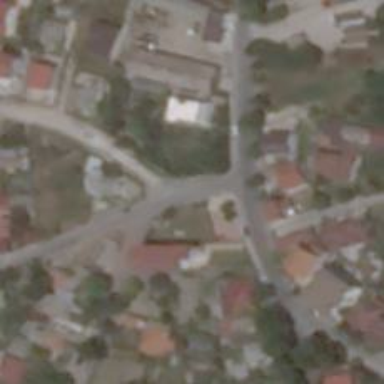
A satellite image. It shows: Residential road.